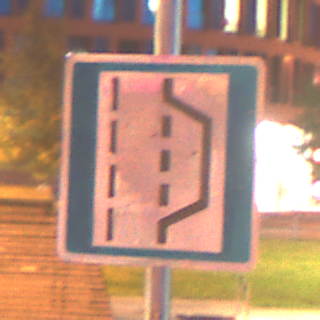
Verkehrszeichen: NothalteUndPannenbucht
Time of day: Night
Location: Outdoor (Urban)
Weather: PartlyCloudy
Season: NotSpecified
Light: Artificial